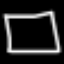
Label: square